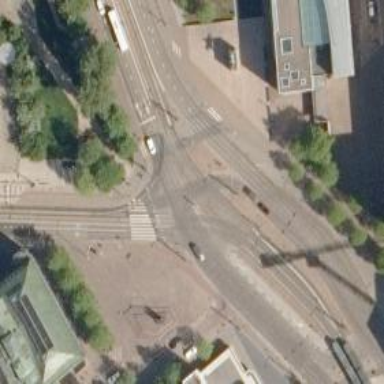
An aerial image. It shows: Tram railway with separate physical segregated electrified contact line.